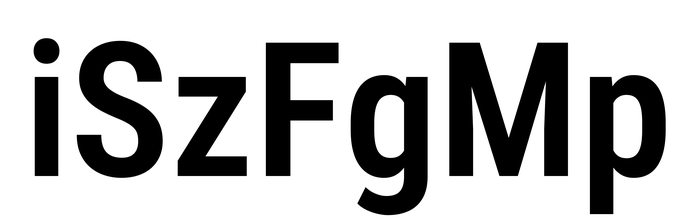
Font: Roboto_Condensed_SemiBold